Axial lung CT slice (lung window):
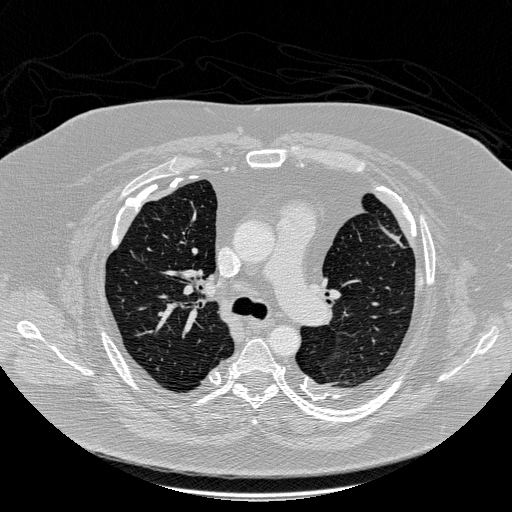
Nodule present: no